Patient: sex M, age 79
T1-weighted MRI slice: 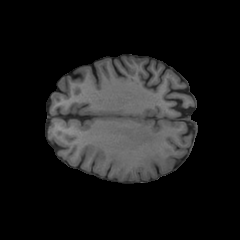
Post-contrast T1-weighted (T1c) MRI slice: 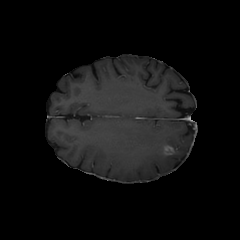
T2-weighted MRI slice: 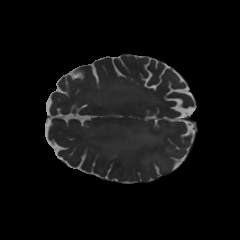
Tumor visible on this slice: yes
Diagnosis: Glioblastoma, IDH-wildtype
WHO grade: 4